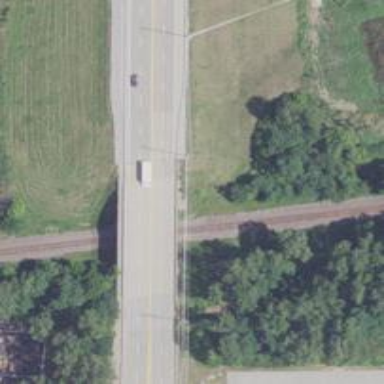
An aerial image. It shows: Secondary road crossing bridge.